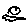
Label: moon